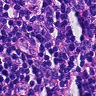
Metastatic tissue present: no